Question: I am having trouble for solving the running time of the following algorithm

Now first my question, is the case really important here(I can not come up with 2 different inputs of the same size that are different from each other) ?
Second, I think this algorithm runs in 'O(n^2)'. Am I right?
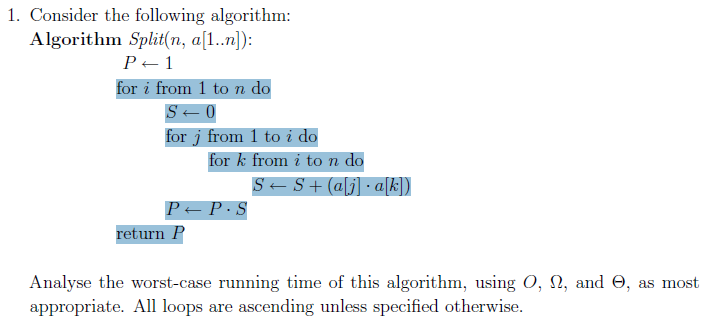
Answer: The comment you wrote in @OBu's answer is about only a quarter right:
1*n + 2*(n-1) + 3*(n-2) + ... +n*1
That equals to:
Sum(i=1..n, i*(n-i+1)) = n*Sum(i) - Sum(i*i) + n = n*[n(n+1)/2] - [n(n+1)(2n+1)/6] + n
If you want, feel free to compute the exact formula, but the overall complexity is O(n^3).
As a rule of thumb (more like a back-of-the-envelope computation trick I've picked up... just to give you a quick idea): if you are unsure about algorithms with multiple for's (with different lengths, but all in relation with n, as you have above) try to compute how many operations are performed around the middle of the algorithm (n/2). This usually gives you an idea on how the running time complexity for the whole thing might looks like - you are basically computing the largest element in the sum, so the overall complexity is always >= than the thing you compute (in most cases it's the same though).